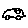
Label: car